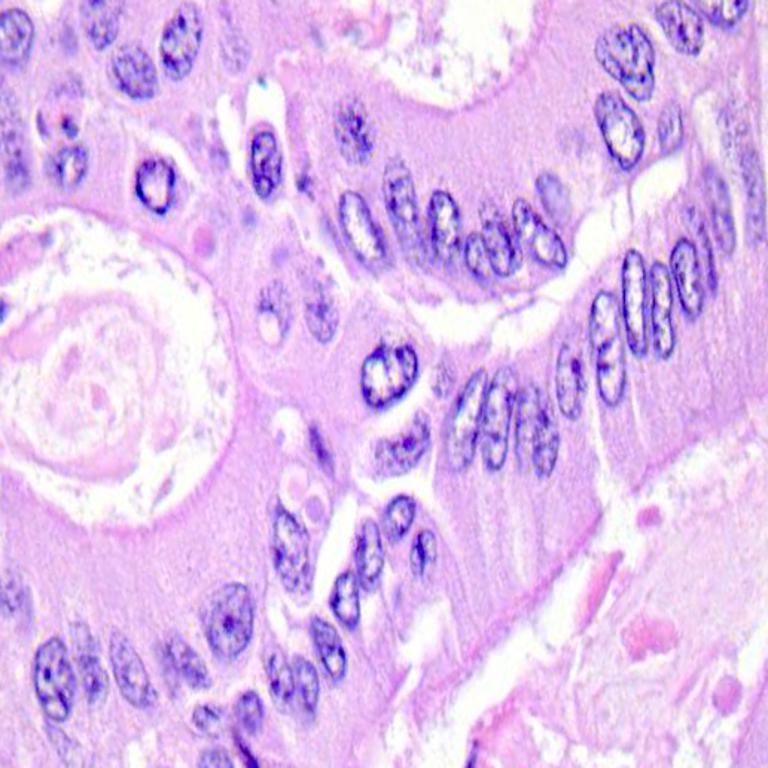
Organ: colon
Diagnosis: adenocarcinomas